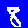
Digit: 8